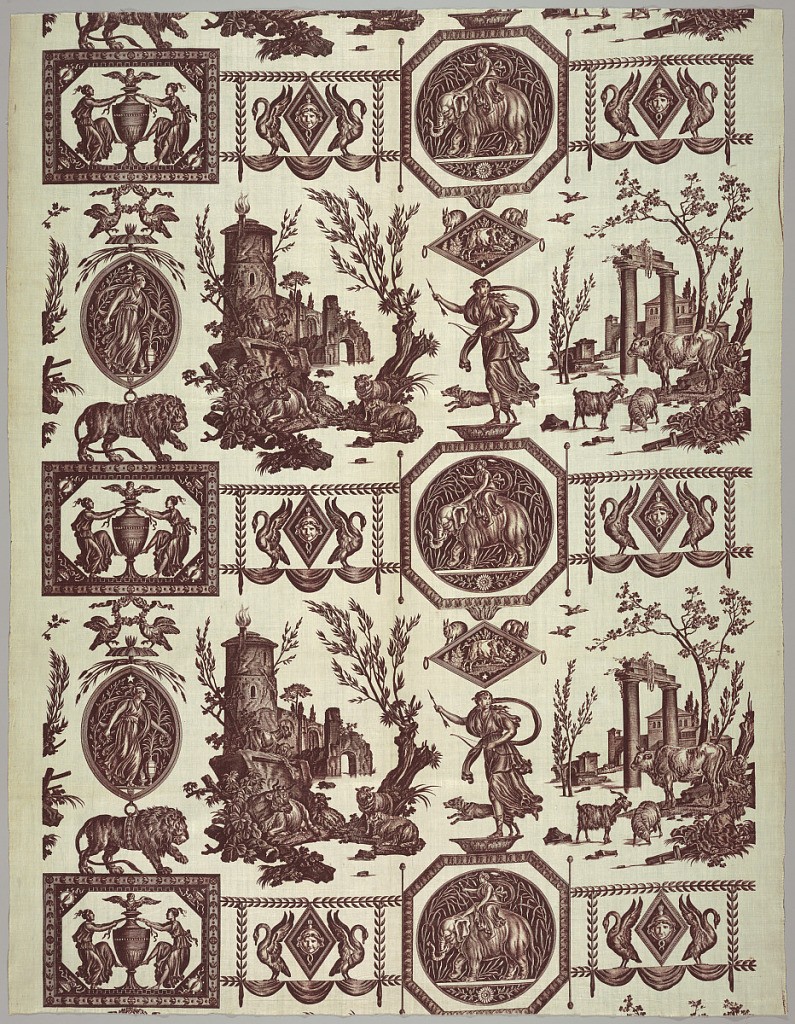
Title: Textile
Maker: Jean-Baptiste Huet, French, 1745 – 1811
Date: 1802
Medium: cotton Technique: printed by engraved plate on plain weave
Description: Classical figures and medallions containing classical figures, motifs, and ruins in a landscape arranged in horizontal bands. Diana the Huntress is the most prominent figure.